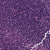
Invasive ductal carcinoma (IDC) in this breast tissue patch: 0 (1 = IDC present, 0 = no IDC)